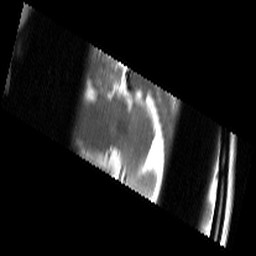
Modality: T2w
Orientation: sagittal
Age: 22
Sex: female
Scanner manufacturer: siemens
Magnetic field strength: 3 T
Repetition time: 8.67 s
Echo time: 0.064 s